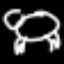
Label: frog